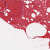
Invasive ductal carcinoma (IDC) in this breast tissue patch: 0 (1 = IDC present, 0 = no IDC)